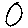
Label: circle